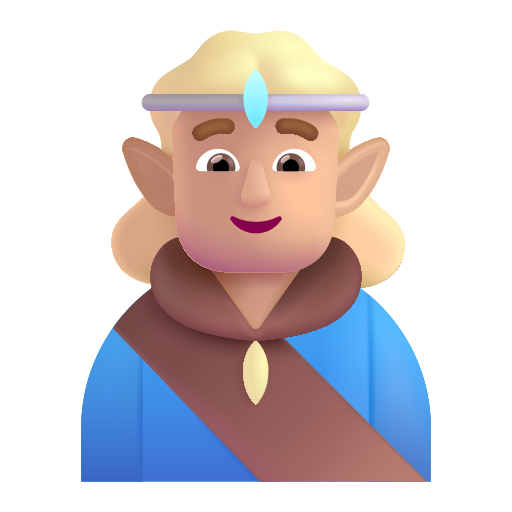
man elf color  light